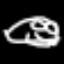
Label: frog